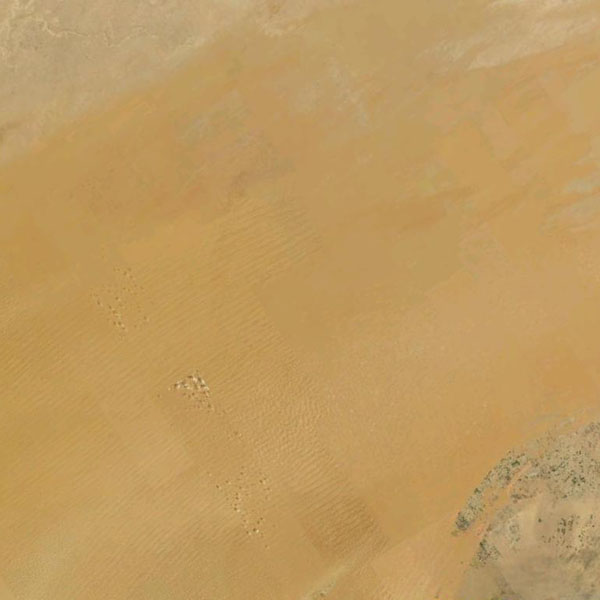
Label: Desert